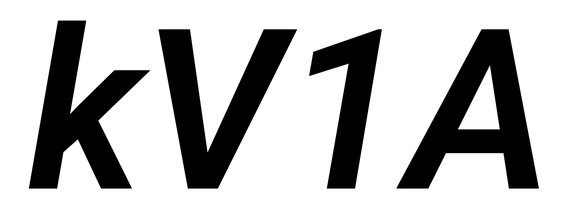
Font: Roboto-Italic_SemiBold_Italic